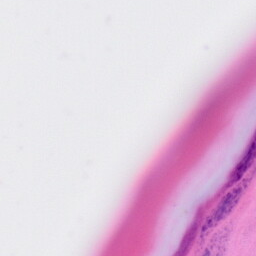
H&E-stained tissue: Skin